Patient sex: M
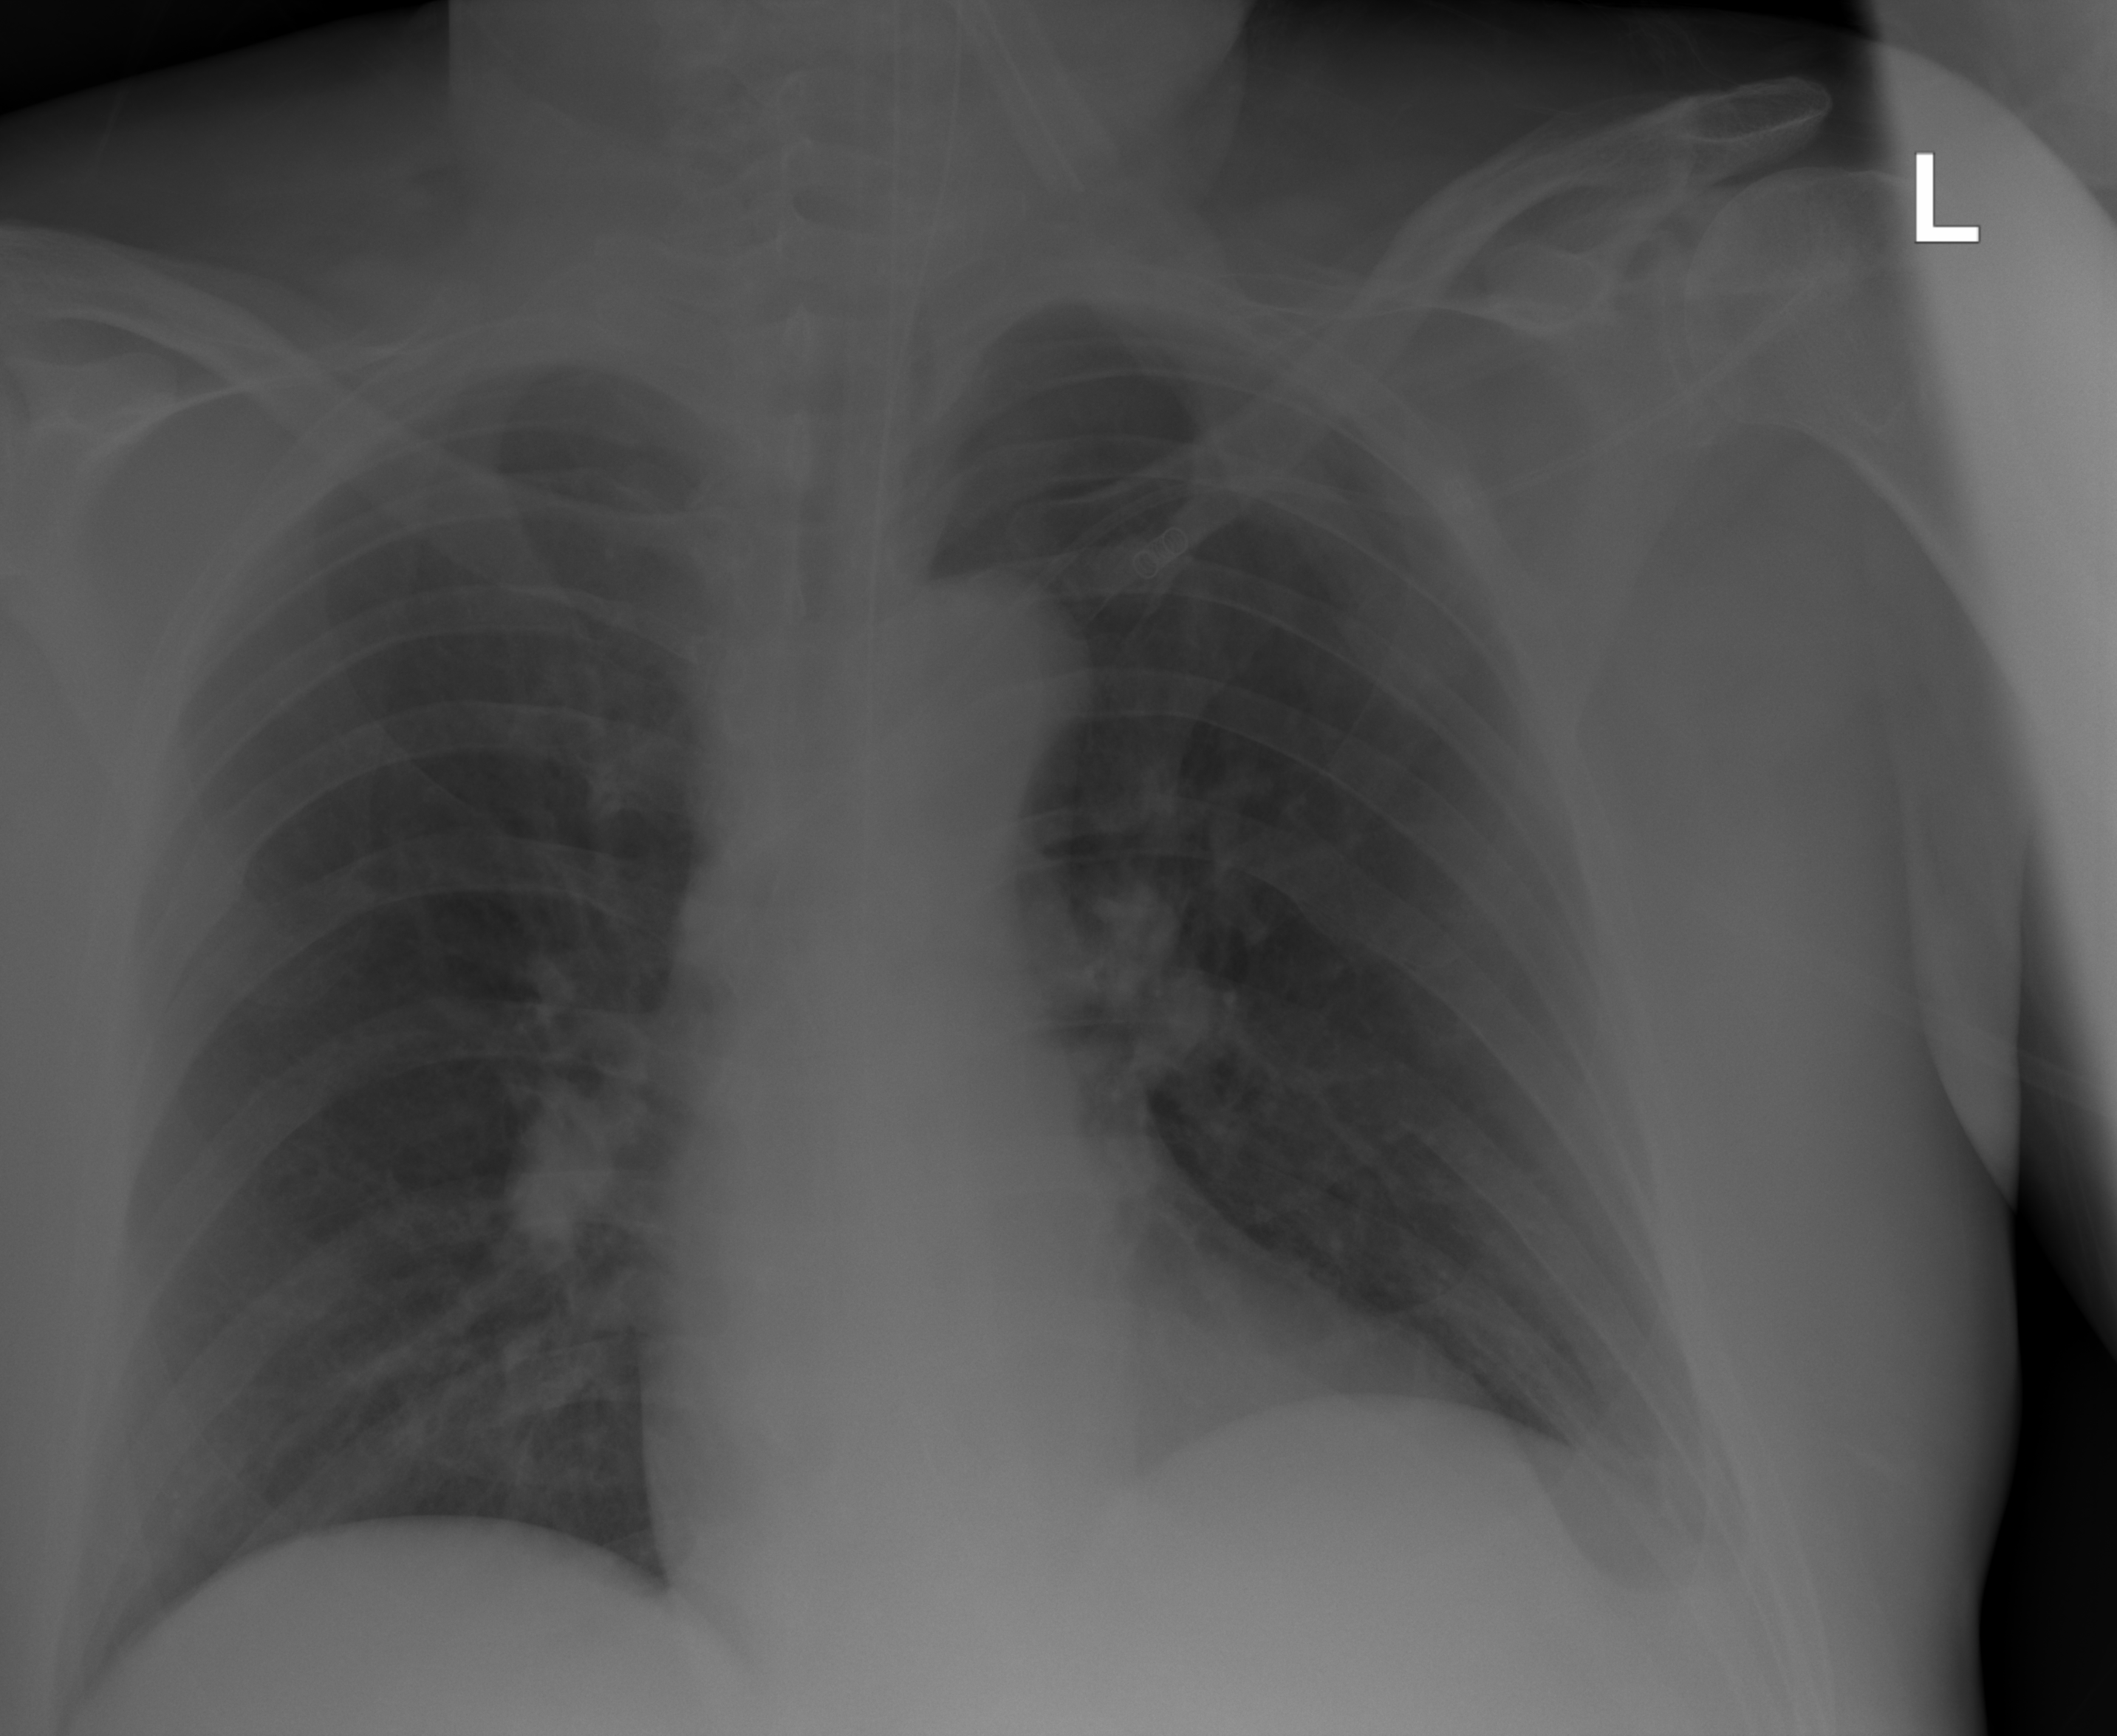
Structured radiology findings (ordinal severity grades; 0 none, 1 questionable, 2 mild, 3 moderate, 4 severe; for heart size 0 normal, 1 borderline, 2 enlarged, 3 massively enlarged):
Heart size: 0
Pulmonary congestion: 0
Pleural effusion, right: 0
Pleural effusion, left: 2
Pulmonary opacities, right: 0
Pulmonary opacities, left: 0
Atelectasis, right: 2
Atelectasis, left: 0